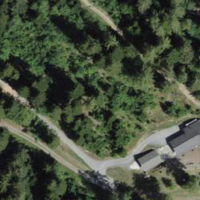
EUNIS habitat code: 44
Species observed at this site:
Sanicula europaea